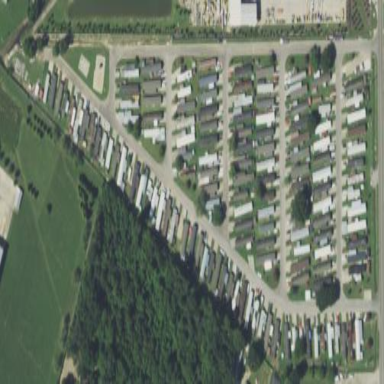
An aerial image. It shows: Residential area known as trailer park.